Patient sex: M
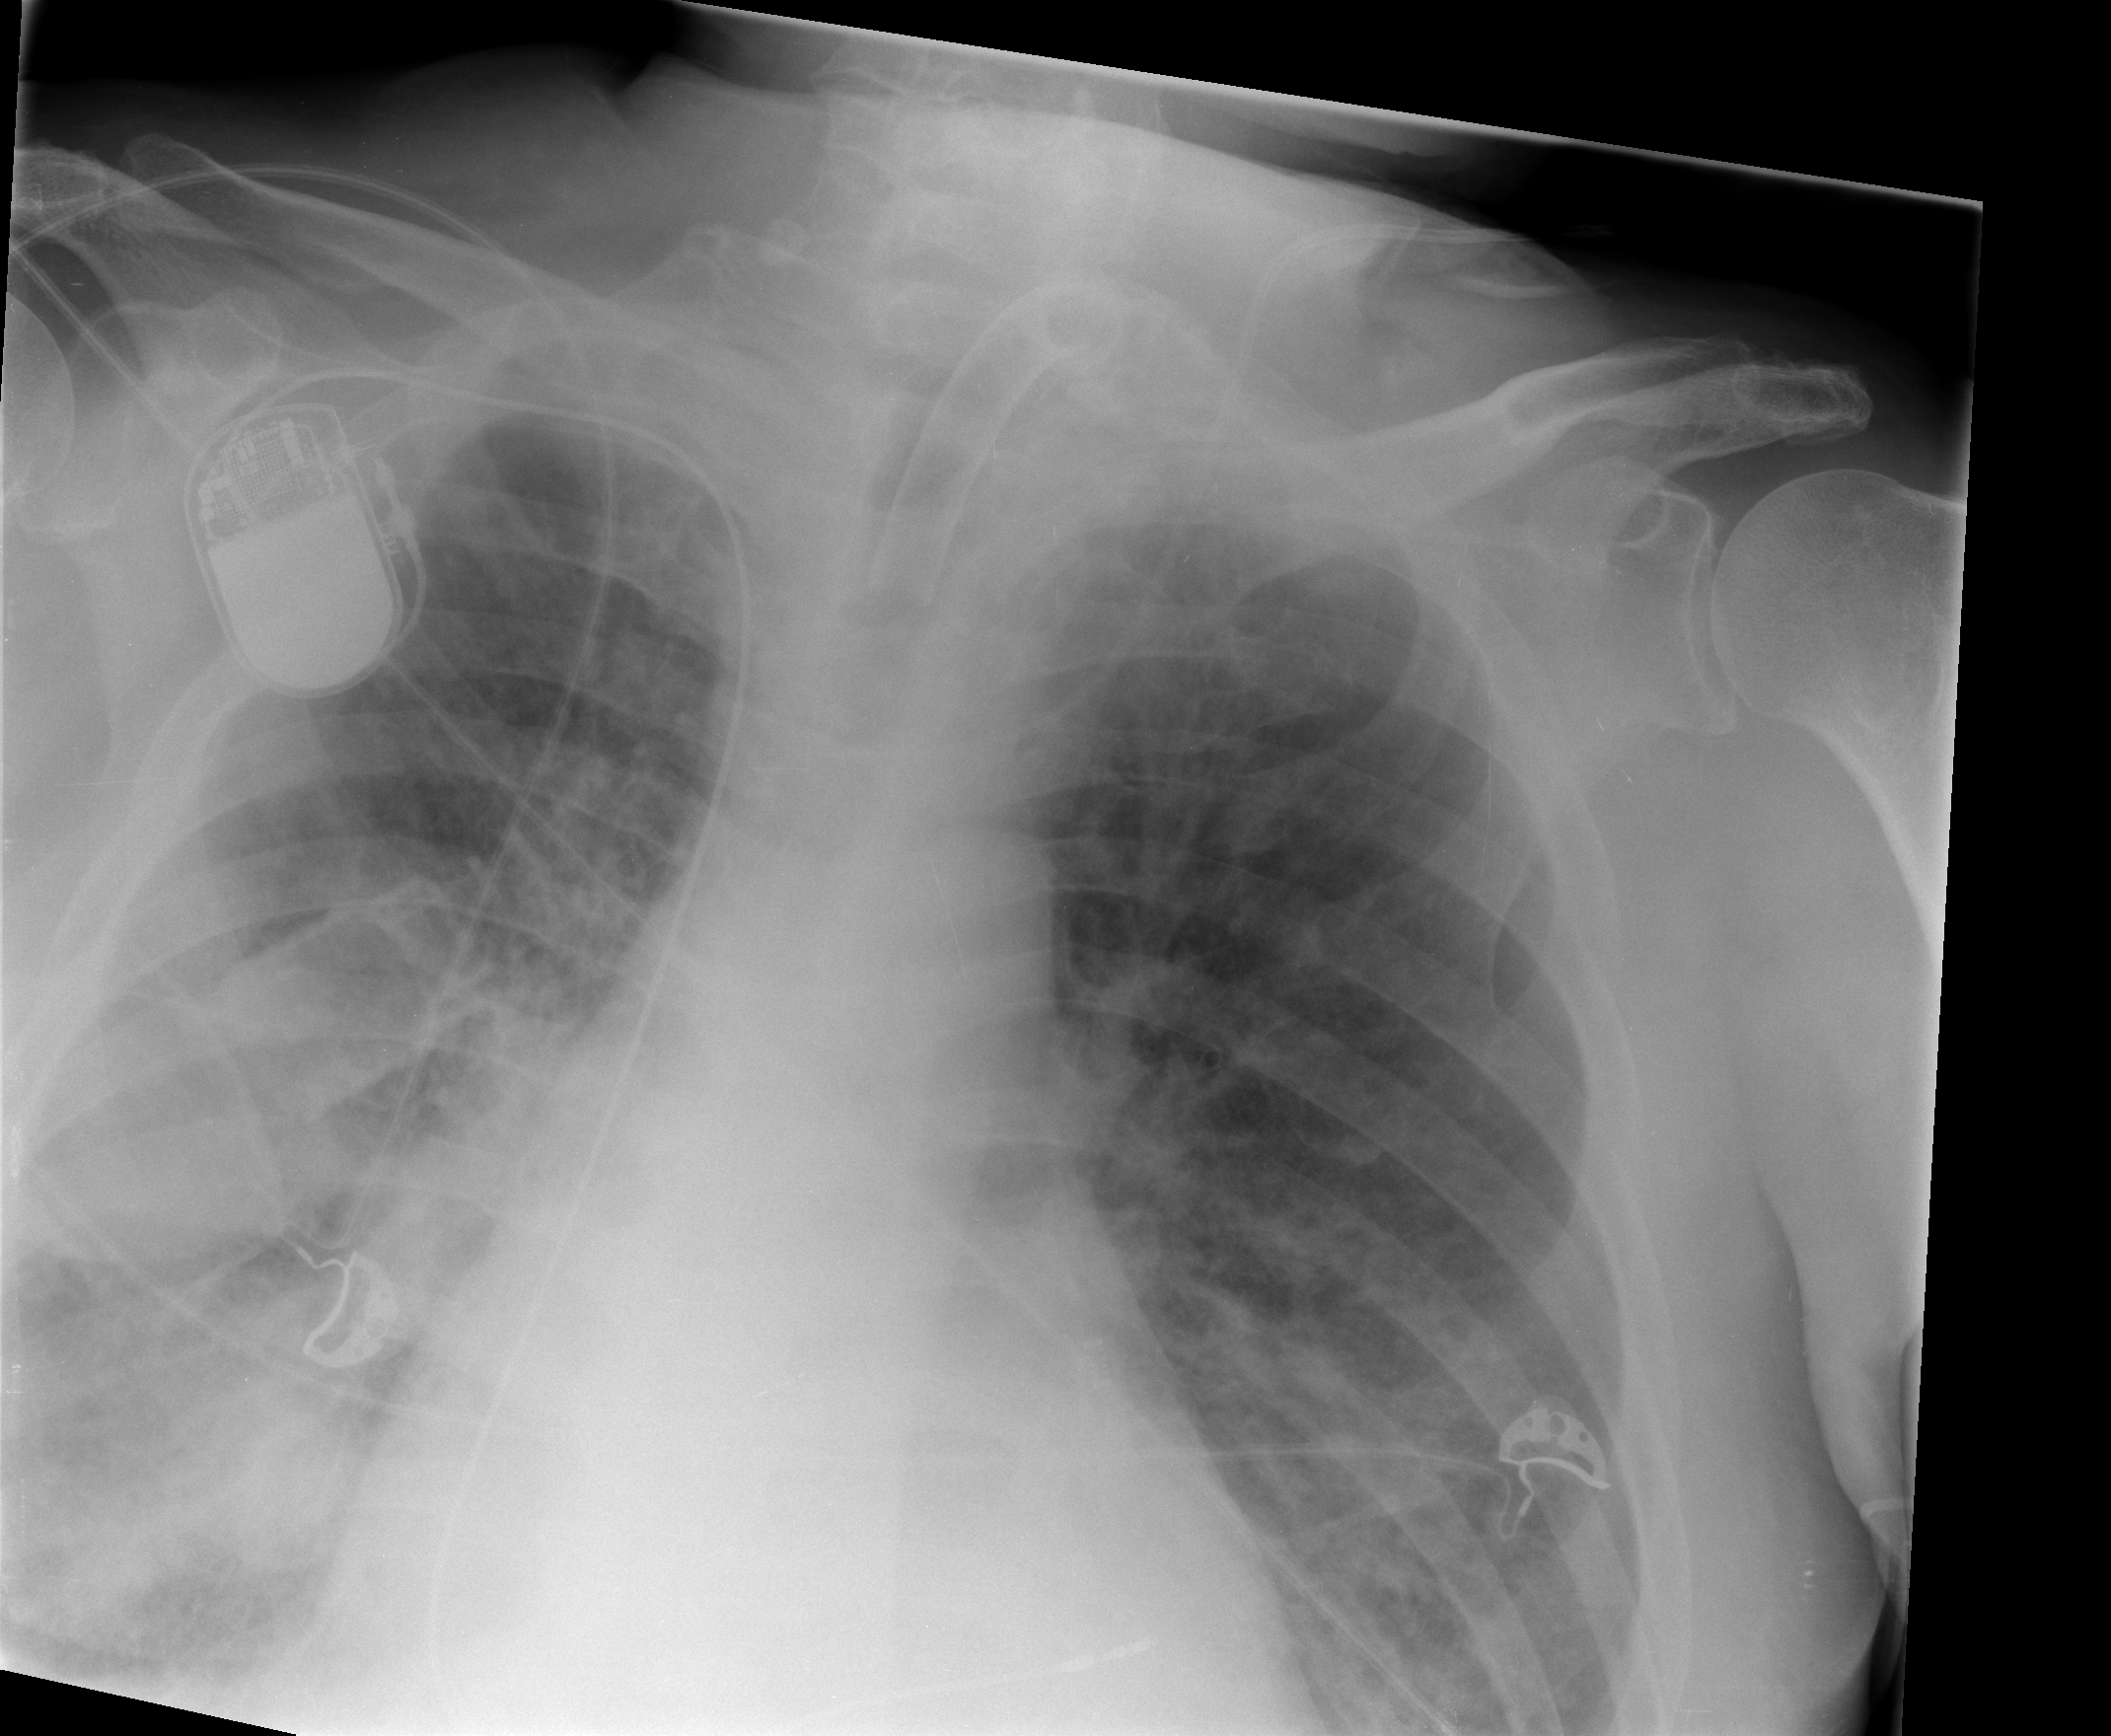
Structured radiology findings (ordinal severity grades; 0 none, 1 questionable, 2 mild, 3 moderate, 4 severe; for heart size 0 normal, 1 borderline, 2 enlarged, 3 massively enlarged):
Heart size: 2
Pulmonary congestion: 2
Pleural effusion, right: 2
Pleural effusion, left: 1
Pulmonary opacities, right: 4
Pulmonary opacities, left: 3
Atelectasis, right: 2
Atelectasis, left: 2